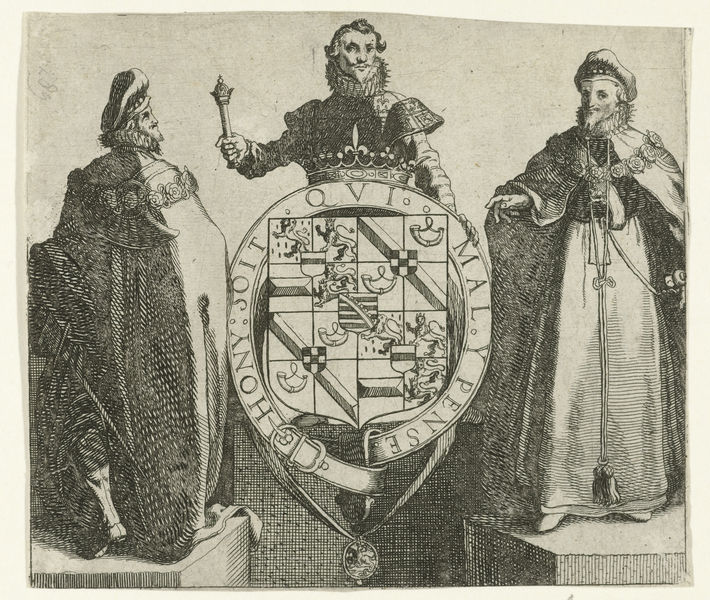
Titel: Heraut met het wapen van Maurits gedecoreerd met kouseband en motto, aan weerszijden een ridder van de orde in vol kostuum van voren en op de rug gezien
Künstler: Simon Frisius
Standort: Amsterdam
Institution: Rijksmuseum
Schlagwörter: gruppe, mann, hut, hüte, männer, rücken, zeichnung, gürtel, bart, bärte, mütze, kleidung, kragen, horn, gewand, adel, gewänder, england, krone, rund, schrift, stab, kette, grafik, figuren, könig, inschrift, schnalle, radierung, schwert, degen, orden, lilie, wappen, löwen, medallion, greif, diagonale, durck, zepter, roben, minister, latein, hosenbandorden, qui